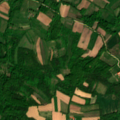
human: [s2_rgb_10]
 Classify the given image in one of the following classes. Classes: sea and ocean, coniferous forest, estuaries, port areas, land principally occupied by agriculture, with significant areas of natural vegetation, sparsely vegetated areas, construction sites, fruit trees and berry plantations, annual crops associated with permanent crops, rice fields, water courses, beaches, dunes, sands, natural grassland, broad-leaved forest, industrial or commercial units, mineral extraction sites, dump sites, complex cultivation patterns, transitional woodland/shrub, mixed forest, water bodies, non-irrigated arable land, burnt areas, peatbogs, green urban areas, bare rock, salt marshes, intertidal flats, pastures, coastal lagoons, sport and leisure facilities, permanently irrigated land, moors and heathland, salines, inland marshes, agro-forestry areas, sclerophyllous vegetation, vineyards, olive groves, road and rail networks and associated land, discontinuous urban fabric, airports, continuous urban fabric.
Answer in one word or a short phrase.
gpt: complex cultivation patterns, land principally occupied by agriculture, with significant areas of natural vegetation, broad-leaved forest